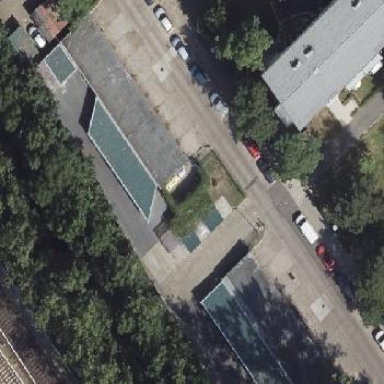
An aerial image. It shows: Group of garages.